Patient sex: M
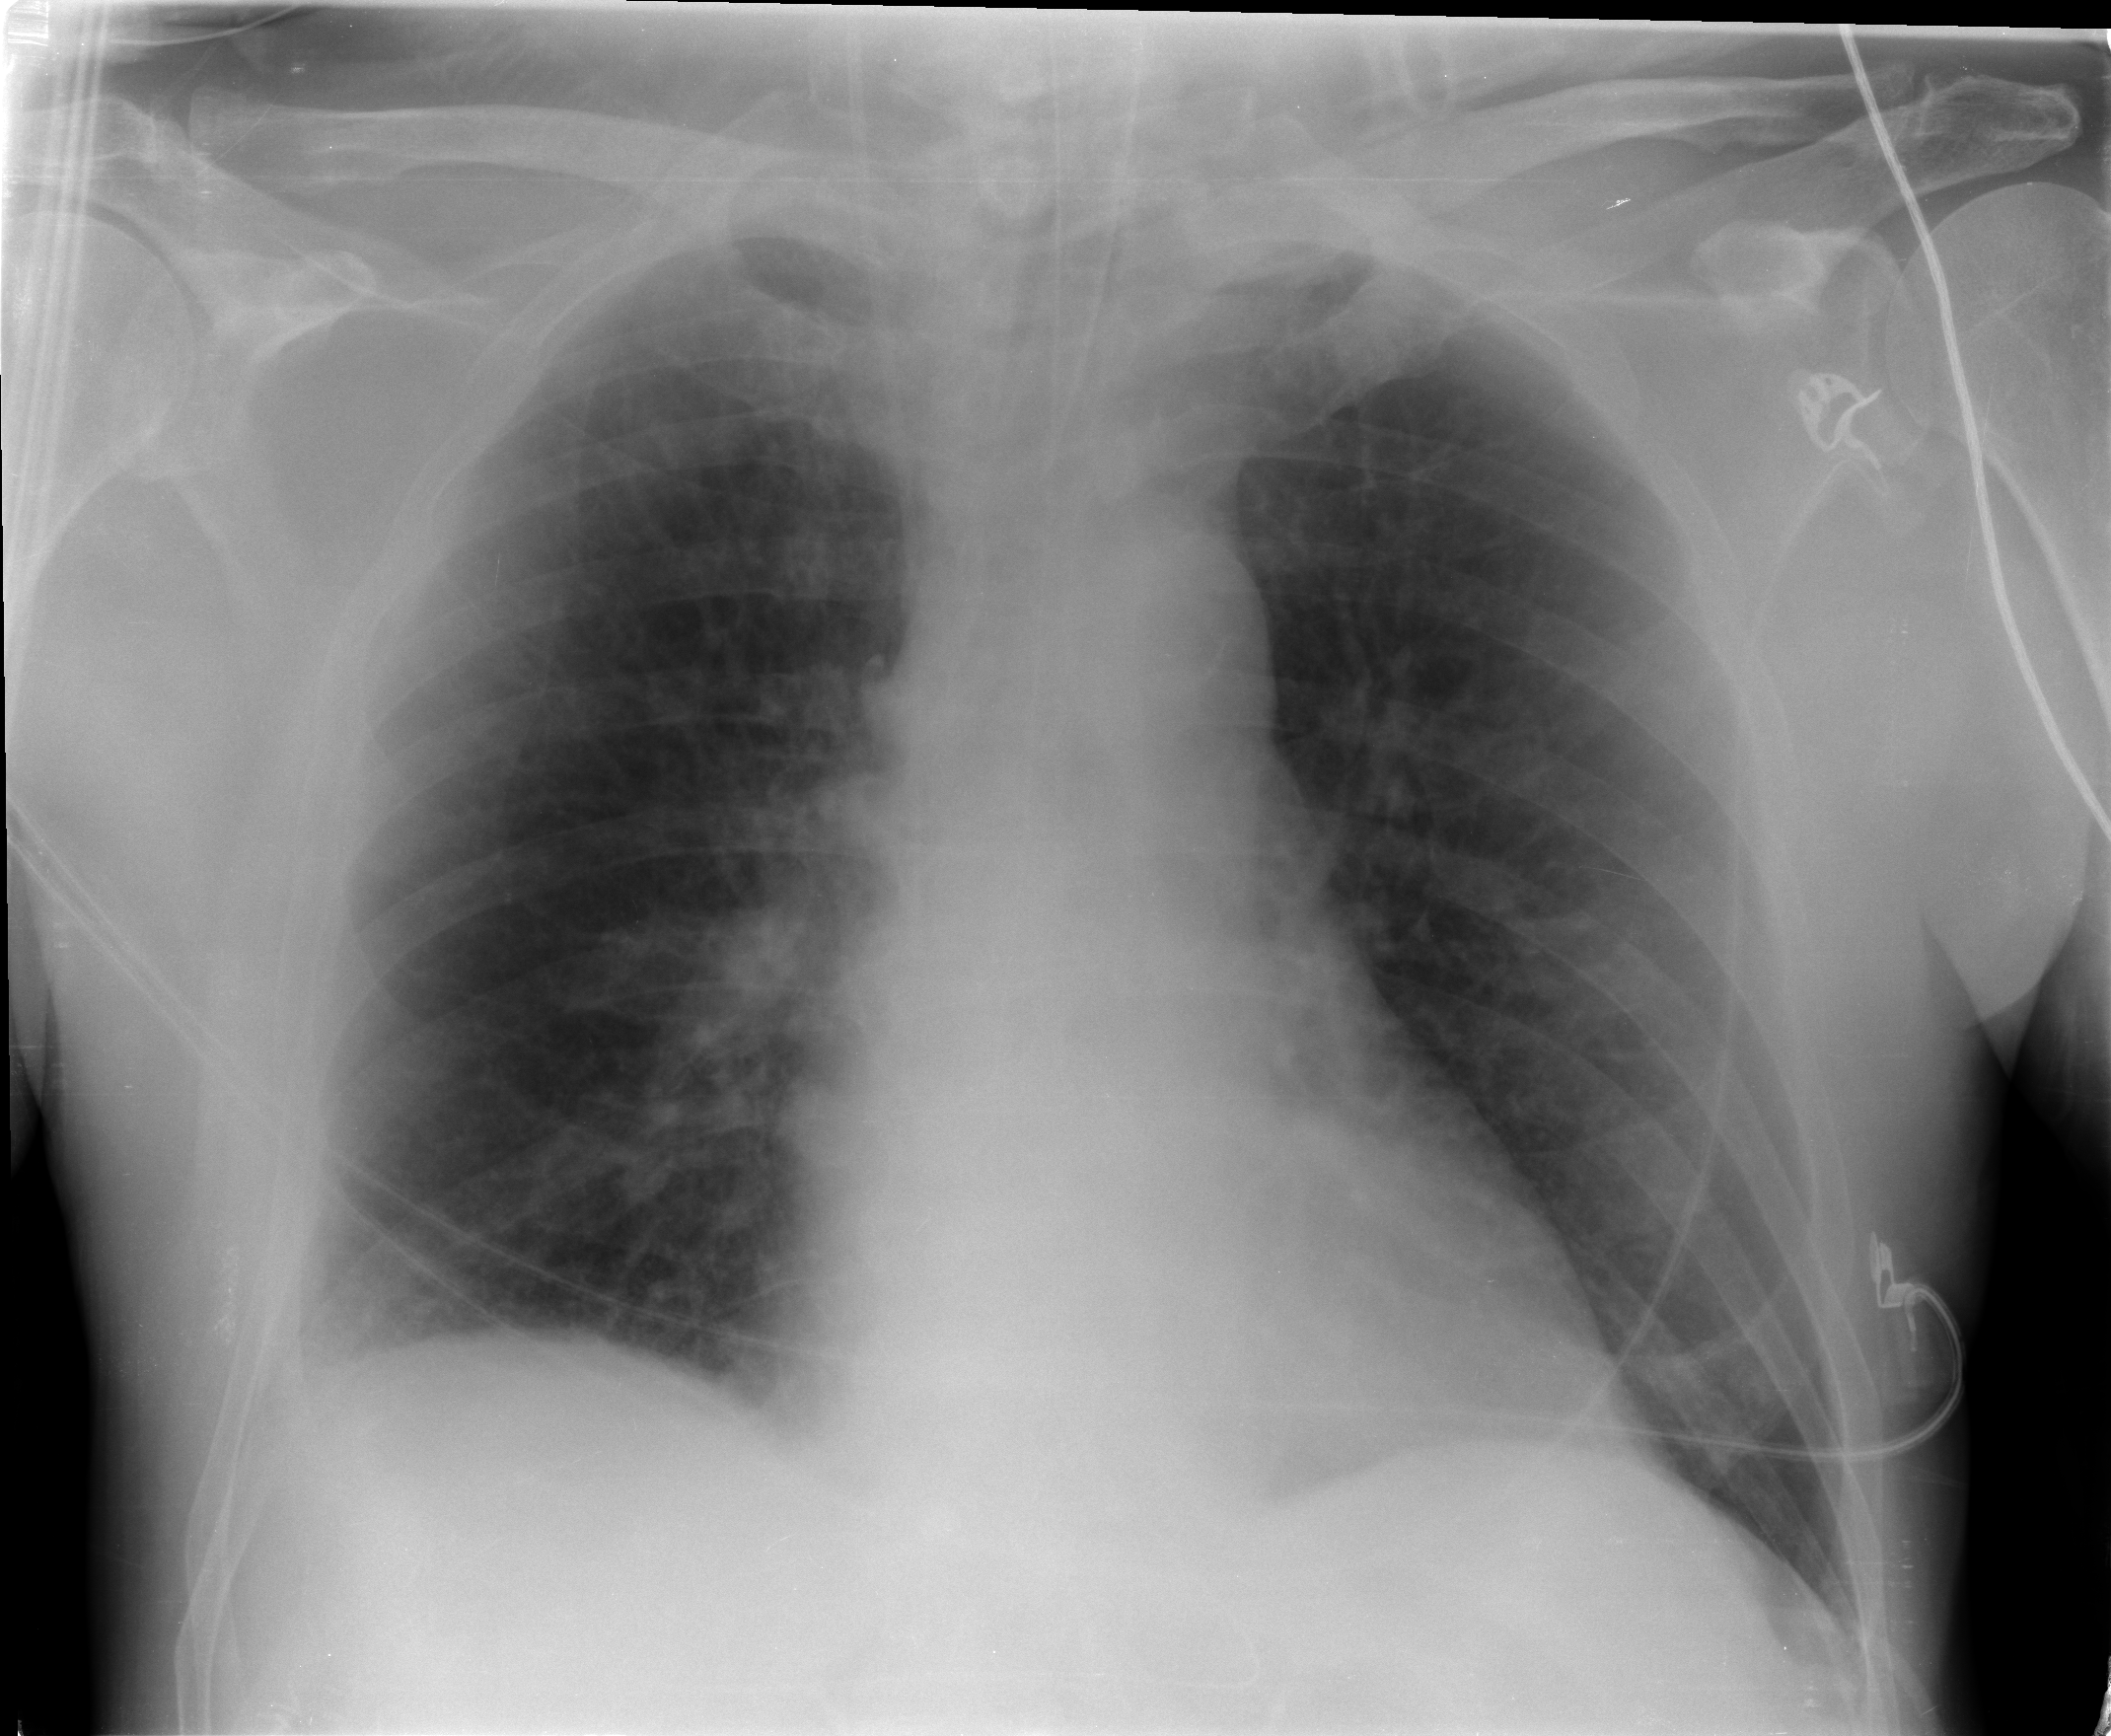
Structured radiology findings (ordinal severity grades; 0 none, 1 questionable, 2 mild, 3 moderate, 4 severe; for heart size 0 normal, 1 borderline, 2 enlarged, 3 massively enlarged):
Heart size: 0
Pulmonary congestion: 0
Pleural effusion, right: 1
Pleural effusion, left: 0
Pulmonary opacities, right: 0
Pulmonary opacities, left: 0
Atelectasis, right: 2
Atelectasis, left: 2